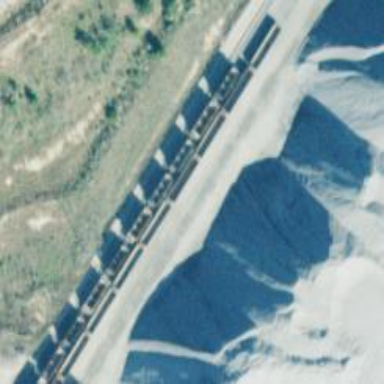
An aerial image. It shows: Railway spur service for aggregate transportation.